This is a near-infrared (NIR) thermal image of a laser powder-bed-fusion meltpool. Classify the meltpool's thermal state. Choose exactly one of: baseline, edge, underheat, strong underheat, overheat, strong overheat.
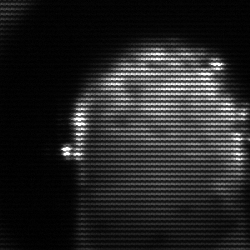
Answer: baseline